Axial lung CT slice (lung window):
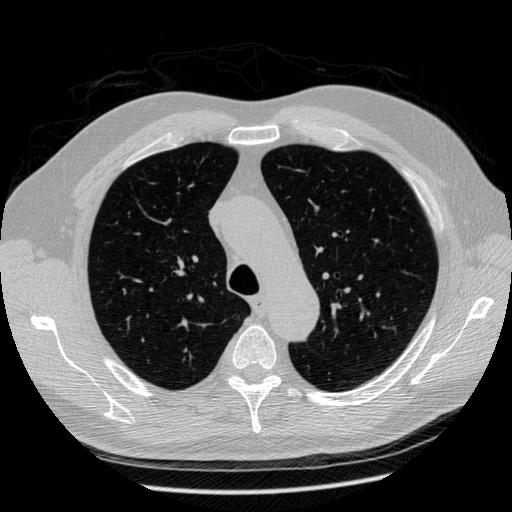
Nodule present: no